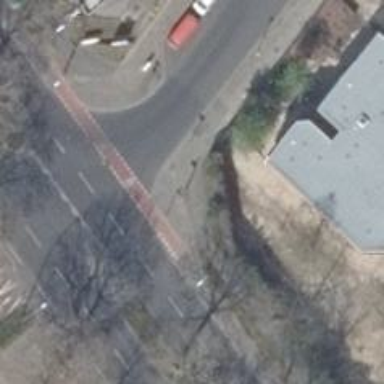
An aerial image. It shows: Unmarked road crossing.